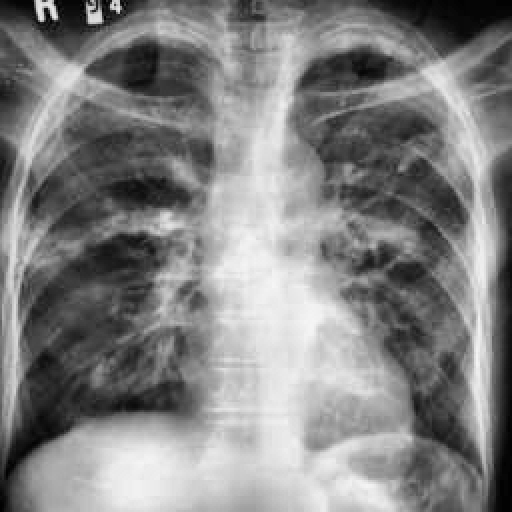
Finding: TUBERCULOSIS